Interaction volume radius: 5 \u00c5
Interaction volume height: 20 \u00c5
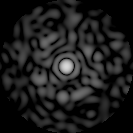
Disorder parameter: 0.8312